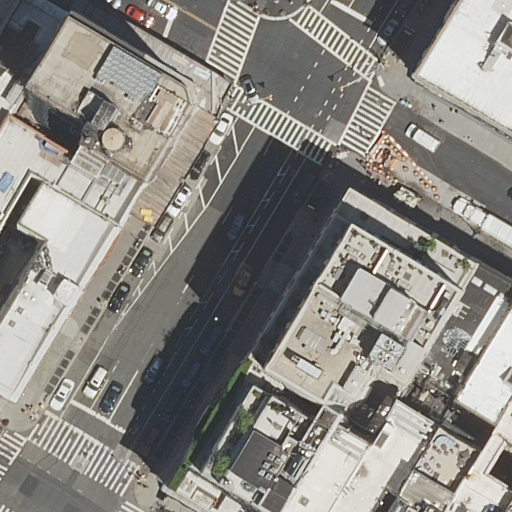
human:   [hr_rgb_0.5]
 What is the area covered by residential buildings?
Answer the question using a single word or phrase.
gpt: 5489m2

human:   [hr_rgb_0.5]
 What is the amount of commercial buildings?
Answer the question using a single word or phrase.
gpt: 0

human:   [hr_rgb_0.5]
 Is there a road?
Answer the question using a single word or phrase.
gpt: yes

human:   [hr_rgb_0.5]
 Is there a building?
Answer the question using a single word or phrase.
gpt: yes

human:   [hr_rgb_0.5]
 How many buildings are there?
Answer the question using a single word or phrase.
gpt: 15

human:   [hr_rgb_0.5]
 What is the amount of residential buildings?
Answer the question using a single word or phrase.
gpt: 15

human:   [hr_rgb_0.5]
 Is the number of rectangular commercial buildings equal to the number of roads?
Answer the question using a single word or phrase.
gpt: no

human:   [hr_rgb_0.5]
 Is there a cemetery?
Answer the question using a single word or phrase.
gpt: no

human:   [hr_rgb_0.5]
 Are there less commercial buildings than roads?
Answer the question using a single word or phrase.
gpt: yes

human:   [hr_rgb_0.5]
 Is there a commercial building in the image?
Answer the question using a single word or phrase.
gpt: no

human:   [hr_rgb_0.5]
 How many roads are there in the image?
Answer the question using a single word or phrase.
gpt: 7

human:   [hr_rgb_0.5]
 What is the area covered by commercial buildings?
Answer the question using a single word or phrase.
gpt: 0m2

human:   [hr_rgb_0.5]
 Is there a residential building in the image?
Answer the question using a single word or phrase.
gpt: yes

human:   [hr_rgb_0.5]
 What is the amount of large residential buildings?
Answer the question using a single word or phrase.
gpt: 4

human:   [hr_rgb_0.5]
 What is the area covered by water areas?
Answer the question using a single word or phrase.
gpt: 0m2

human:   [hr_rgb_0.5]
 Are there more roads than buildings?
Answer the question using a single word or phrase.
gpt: no

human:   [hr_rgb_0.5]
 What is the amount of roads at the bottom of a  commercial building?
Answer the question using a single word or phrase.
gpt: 0

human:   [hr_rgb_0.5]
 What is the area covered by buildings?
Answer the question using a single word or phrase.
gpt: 5489m2

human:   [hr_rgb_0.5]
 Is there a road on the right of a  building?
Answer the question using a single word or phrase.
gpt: yes

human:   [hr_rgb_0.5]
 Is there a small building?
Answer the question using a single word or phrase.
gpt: yes

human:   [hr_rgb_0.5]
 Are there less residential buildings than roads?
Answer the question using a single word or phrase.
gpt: no

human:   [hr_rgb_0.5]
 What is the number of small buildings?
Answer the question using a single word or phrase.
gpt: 2

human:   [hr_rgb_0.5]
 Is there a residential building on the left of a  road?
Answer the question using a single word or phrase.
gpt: yes

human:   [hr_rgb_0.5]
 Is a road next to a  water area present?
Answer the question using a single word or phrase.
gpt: no

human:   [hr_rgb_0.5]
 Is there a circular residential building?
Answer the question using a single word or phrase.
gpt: no

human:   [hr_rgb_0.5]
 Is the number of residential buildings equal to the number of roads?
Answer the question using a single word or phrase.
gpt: no

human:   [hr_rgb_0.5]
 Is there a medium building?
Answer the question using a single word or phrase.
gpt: yes

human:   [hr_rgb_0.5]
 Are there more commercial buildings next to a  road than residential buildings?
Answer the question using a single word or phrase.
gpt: no

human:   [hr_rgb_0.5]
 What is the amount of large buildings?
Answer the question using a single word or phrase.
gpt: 4

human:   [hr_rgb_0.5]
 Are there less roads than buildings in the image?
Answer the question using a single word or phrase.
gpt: yes

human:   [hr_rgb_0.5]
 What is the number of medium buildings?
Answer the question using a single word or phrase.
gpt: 9

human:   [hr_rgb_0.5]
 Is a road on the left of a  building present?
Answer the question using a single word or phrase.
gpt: yes

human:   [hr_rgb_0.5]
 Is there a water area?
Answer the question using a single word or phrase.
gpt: no

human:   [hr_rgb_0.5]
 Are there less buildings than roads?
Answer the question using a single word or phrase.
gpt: no

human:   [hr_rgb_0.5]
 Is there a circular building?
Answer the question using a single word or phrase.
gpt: no

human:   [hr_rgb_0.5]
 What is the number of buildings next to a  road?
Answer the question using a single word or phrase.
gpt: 15

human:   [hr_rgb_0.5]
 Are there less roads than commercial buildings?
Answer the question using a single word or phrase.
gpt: no

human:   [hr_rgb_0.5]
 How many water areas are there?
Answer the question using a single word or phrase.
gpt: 0

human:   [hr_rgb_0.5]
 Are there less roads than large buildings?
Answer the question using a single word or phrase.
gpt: no

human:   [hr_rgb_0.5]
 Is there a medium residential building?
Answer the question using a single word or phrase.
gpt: yes

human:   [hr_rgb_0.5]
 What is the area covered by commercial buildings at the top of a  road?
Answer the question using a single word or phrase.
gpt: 0m2

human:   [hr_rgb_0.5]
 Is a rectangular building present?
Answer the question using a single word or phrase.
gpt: yes

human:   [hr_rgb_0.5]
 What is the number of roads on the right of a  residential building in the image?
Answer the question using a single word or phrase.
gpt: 6

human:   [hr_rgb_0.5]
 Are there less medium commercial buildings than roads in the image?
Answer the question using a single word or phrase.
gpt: yes

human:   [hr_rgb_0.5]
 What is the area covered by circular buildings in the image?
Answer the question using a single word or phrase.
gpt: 0m2

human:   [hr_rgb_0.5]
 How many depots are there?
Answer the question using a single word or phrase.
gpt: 0

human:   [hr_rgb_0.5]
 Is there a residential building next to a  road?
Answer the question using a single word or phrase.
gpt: yes

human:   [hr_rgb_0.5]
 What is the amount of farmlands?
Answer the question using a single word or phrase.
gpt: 0

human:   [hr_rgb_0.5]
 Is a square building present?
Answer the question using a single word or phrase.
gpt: no

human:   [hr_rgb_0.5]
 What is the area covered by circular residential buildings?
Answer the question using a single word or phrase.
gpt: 0m2

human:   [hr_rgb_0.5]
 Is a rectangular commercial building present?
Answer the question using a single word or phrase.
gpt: no

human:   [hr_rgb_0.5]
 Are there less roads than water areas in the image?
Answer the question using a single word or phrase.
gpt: no

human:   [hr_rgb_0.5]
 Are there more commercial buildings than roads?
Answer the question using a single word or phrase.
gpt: no

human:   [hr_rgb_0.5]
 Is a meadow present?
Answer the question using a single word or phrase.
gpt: no

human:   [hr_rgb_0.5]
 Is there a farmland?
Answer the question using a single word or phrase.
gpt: no

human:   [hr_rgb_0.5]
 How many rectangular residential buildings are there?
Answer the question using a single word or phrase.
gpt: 8

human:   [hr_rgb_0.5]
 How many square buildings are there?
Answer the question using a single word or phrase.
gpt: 0

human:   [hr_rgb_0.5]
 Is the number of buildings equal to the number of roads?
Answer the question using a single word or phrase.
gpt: no

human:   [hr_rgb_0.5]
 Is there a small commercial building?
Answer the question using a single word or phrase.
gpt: no

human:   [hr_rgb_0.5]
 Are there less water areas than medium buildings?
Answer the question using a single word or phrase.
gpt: yes

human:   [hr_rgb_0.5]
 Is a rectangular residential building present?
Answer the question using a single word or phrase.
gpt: yes

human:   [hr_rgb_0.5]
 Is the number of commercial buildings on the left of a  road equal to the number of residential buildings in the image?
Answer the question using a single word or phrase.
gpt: no

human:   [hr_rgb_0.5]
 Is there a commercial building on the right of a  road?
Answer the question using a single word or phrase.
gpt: no

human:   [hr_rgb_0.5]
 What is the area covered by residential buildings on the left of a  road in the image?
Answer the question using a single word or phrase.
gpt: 2240m2